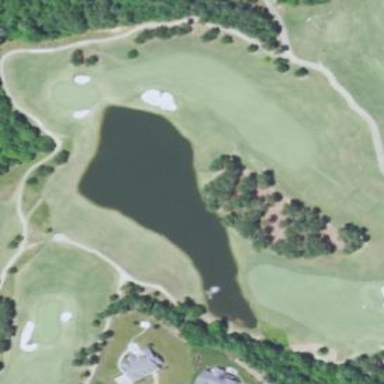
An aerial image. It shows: Water hazard in golf course. The hazard is natural water feature.